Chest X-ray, AP view. Patient: 16 years old, sex M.
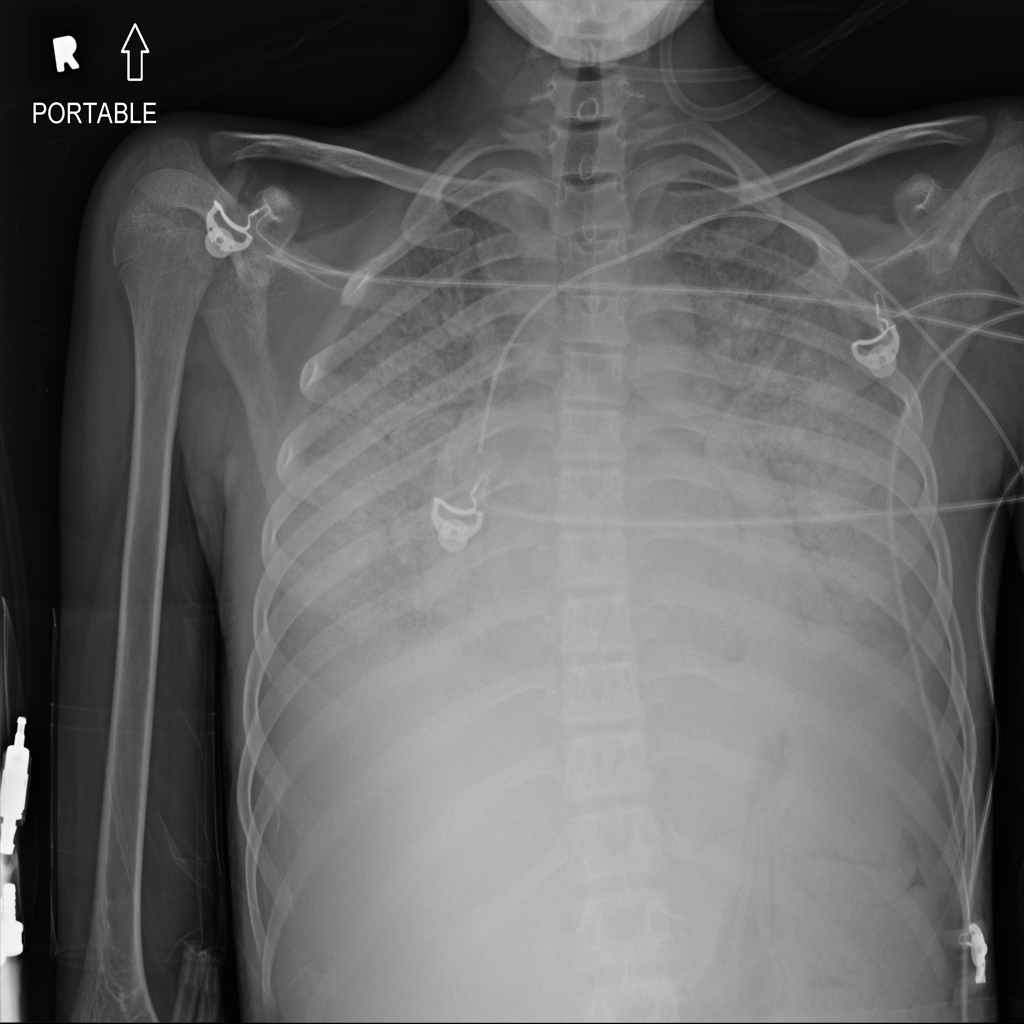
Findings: Effusion